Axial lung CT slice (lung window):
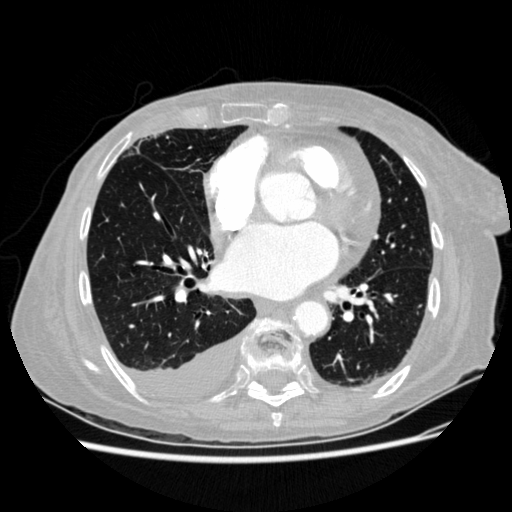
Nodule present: no